Question: I've created a UIScrollView within interface builder, and I have linked this all up correctly. When I try to set userInteractionEnabled on the scrollV it doesn't seem to change the value (see below):

I've printed out numerous values to check what is happening and I am getting confused:
I found it weird that the frame property was not showing, however when I print out the scrollView by itself I get the following:
'<UIScrollView: 0x16f7a8d0; frame = (0 60; 320 312); clipsToBounds = YES; autoresize = RM+TM; gestureRecognizers = <NSArray: 0x16fb2630>; layer = <CALayer: 0x16f08860>; contentOffset: {0, 0}>'
This seems to imply to me that there are 2 UIScrollViews working independently of one another, I originally had the scrollV declared as follows an instance variable using IBOutlet UIScrollView *scrollV;
However, to see if this was causing an issue for some reason I have also tried using:
@property (nonatomic, retain) IBOutlet UIScrollView *scrollV; and changing all the references to 'self.'.
Can anyone offer any advice as to why this would be happening? I am currently adding objects to the scrollV using the following function:
'''
- (void)addTitle:(NSString *)title withText:(NSString *)text andPosition:(int *)yPos
{
UILabel *titleLabel = [[UILabel alloc] initWithFrame:CGRectMake(4, *yPos, 312, 30)];
[titleLabel setTextColor:kBlueColor];
[titleLabel setText:[NSString stringWithFormat:@" %@", title]];
[titleLabel setFont:[UIFont boldSystemFontOfSize:18]];
*yPos += titleLabel.frame.size.height;
// Rounds up the int
int tbHeight = (([text length] + 40 - 1) / 40);
tbHeight = 19 + (19 * tbHeight);
UITextView *textV = [[UITextView alloc] initWithFrame:CGRectMake(4, *yPos, 312, tbHeight)];
[textV setTextColor:kBlueColor];
[textV setFont:[UIFont systemFontOfSize:14]];
[textV setScrollEnabled:NO];
[textV setShowsVerticalScrollIndicator:NO];
[textV setEditable:NO];
[textV setText:text];
*yPos += textV.frame.size.height + 5;
[self.scrollV addSubview:titleLabel];
[self.scrollV addSubview:textV];
}
'''
I have added the code just incase any of this is interfering with the scrollV for some reason. When running the app all the views are shown, so the scrollV definitely exists and is linked up in IB fine.
Any advice on this matter would be very welcome.
Thanks!
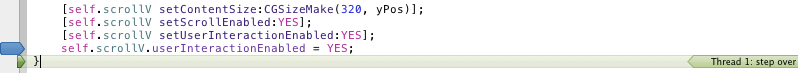
Answer: Okay I managed to solve this, it appears I accidentally set the UIView userInteractionEnabled to NO within interface builder. This will apply this to all subviews, thus causing my scrollView to be NO as well.